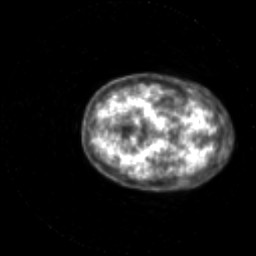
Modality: PET
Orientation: axial
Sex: female
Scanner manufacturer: siemens